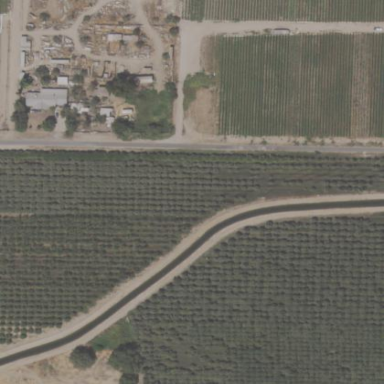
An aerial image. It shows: Orchard.